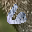
Label: 6